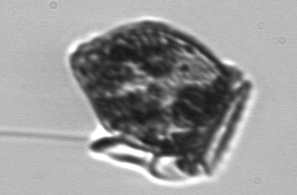
Label: Dinophysis_norvegica